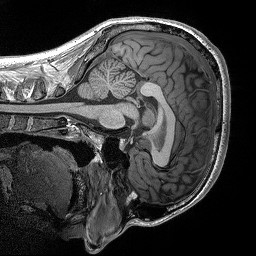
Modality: T1w
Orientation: sagittal
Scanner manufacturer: siemens
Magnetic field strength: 3 T
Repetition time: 2.3 s
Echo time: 0.00298 s